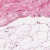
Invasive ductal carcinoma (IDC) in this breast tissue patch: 0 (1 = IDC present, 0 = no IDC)